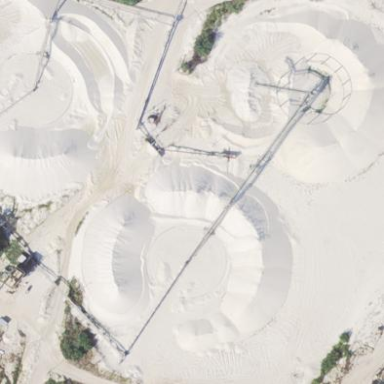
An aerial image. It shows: Quarry with soil heaps.